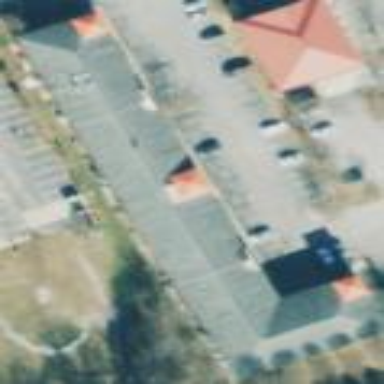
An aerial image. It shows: Retail building.